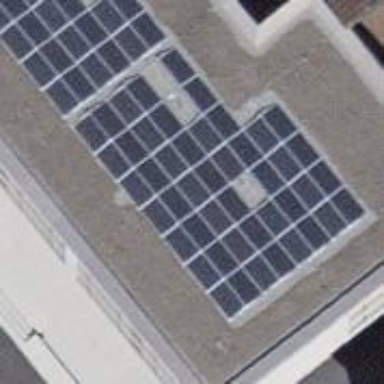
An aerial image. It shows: Solar power generator with photovoltaic panels.